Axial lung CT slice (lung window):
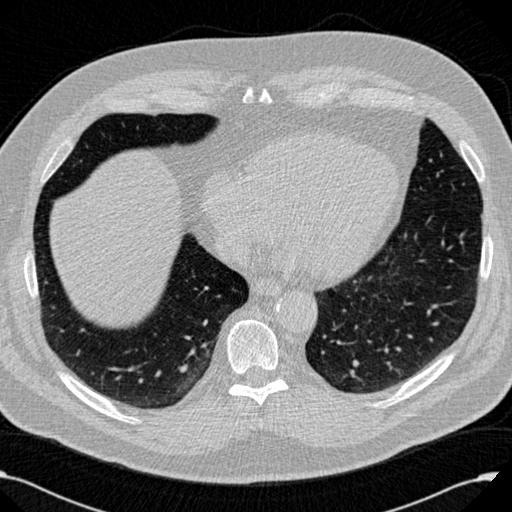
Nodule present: no